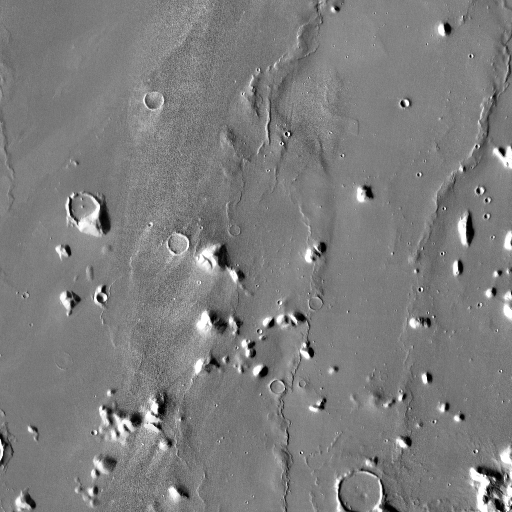
Crater classes present: Background, Other, Layered, Buried